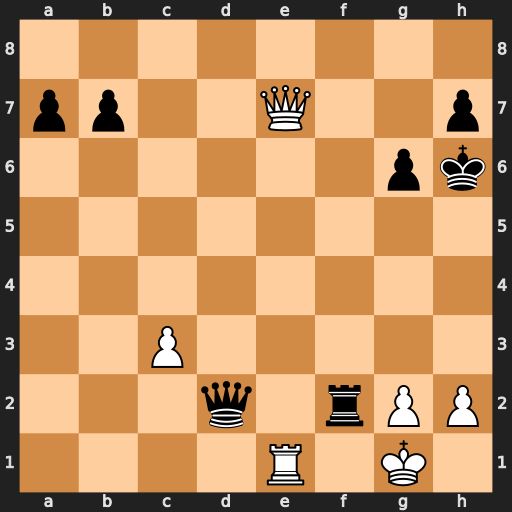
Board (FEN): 8/pp2Q2p/6pk/8/8/2P5/3q1rPP/4R1K1
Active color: w
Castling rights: -
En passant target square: -
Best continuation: Qh4+ Kg7 Qxf2 Qxf2+ Kxf2